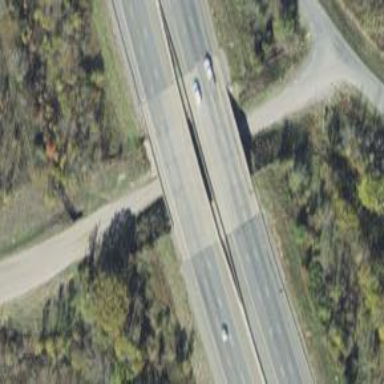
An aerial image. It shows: Beam bridge on motorway.